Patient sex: M
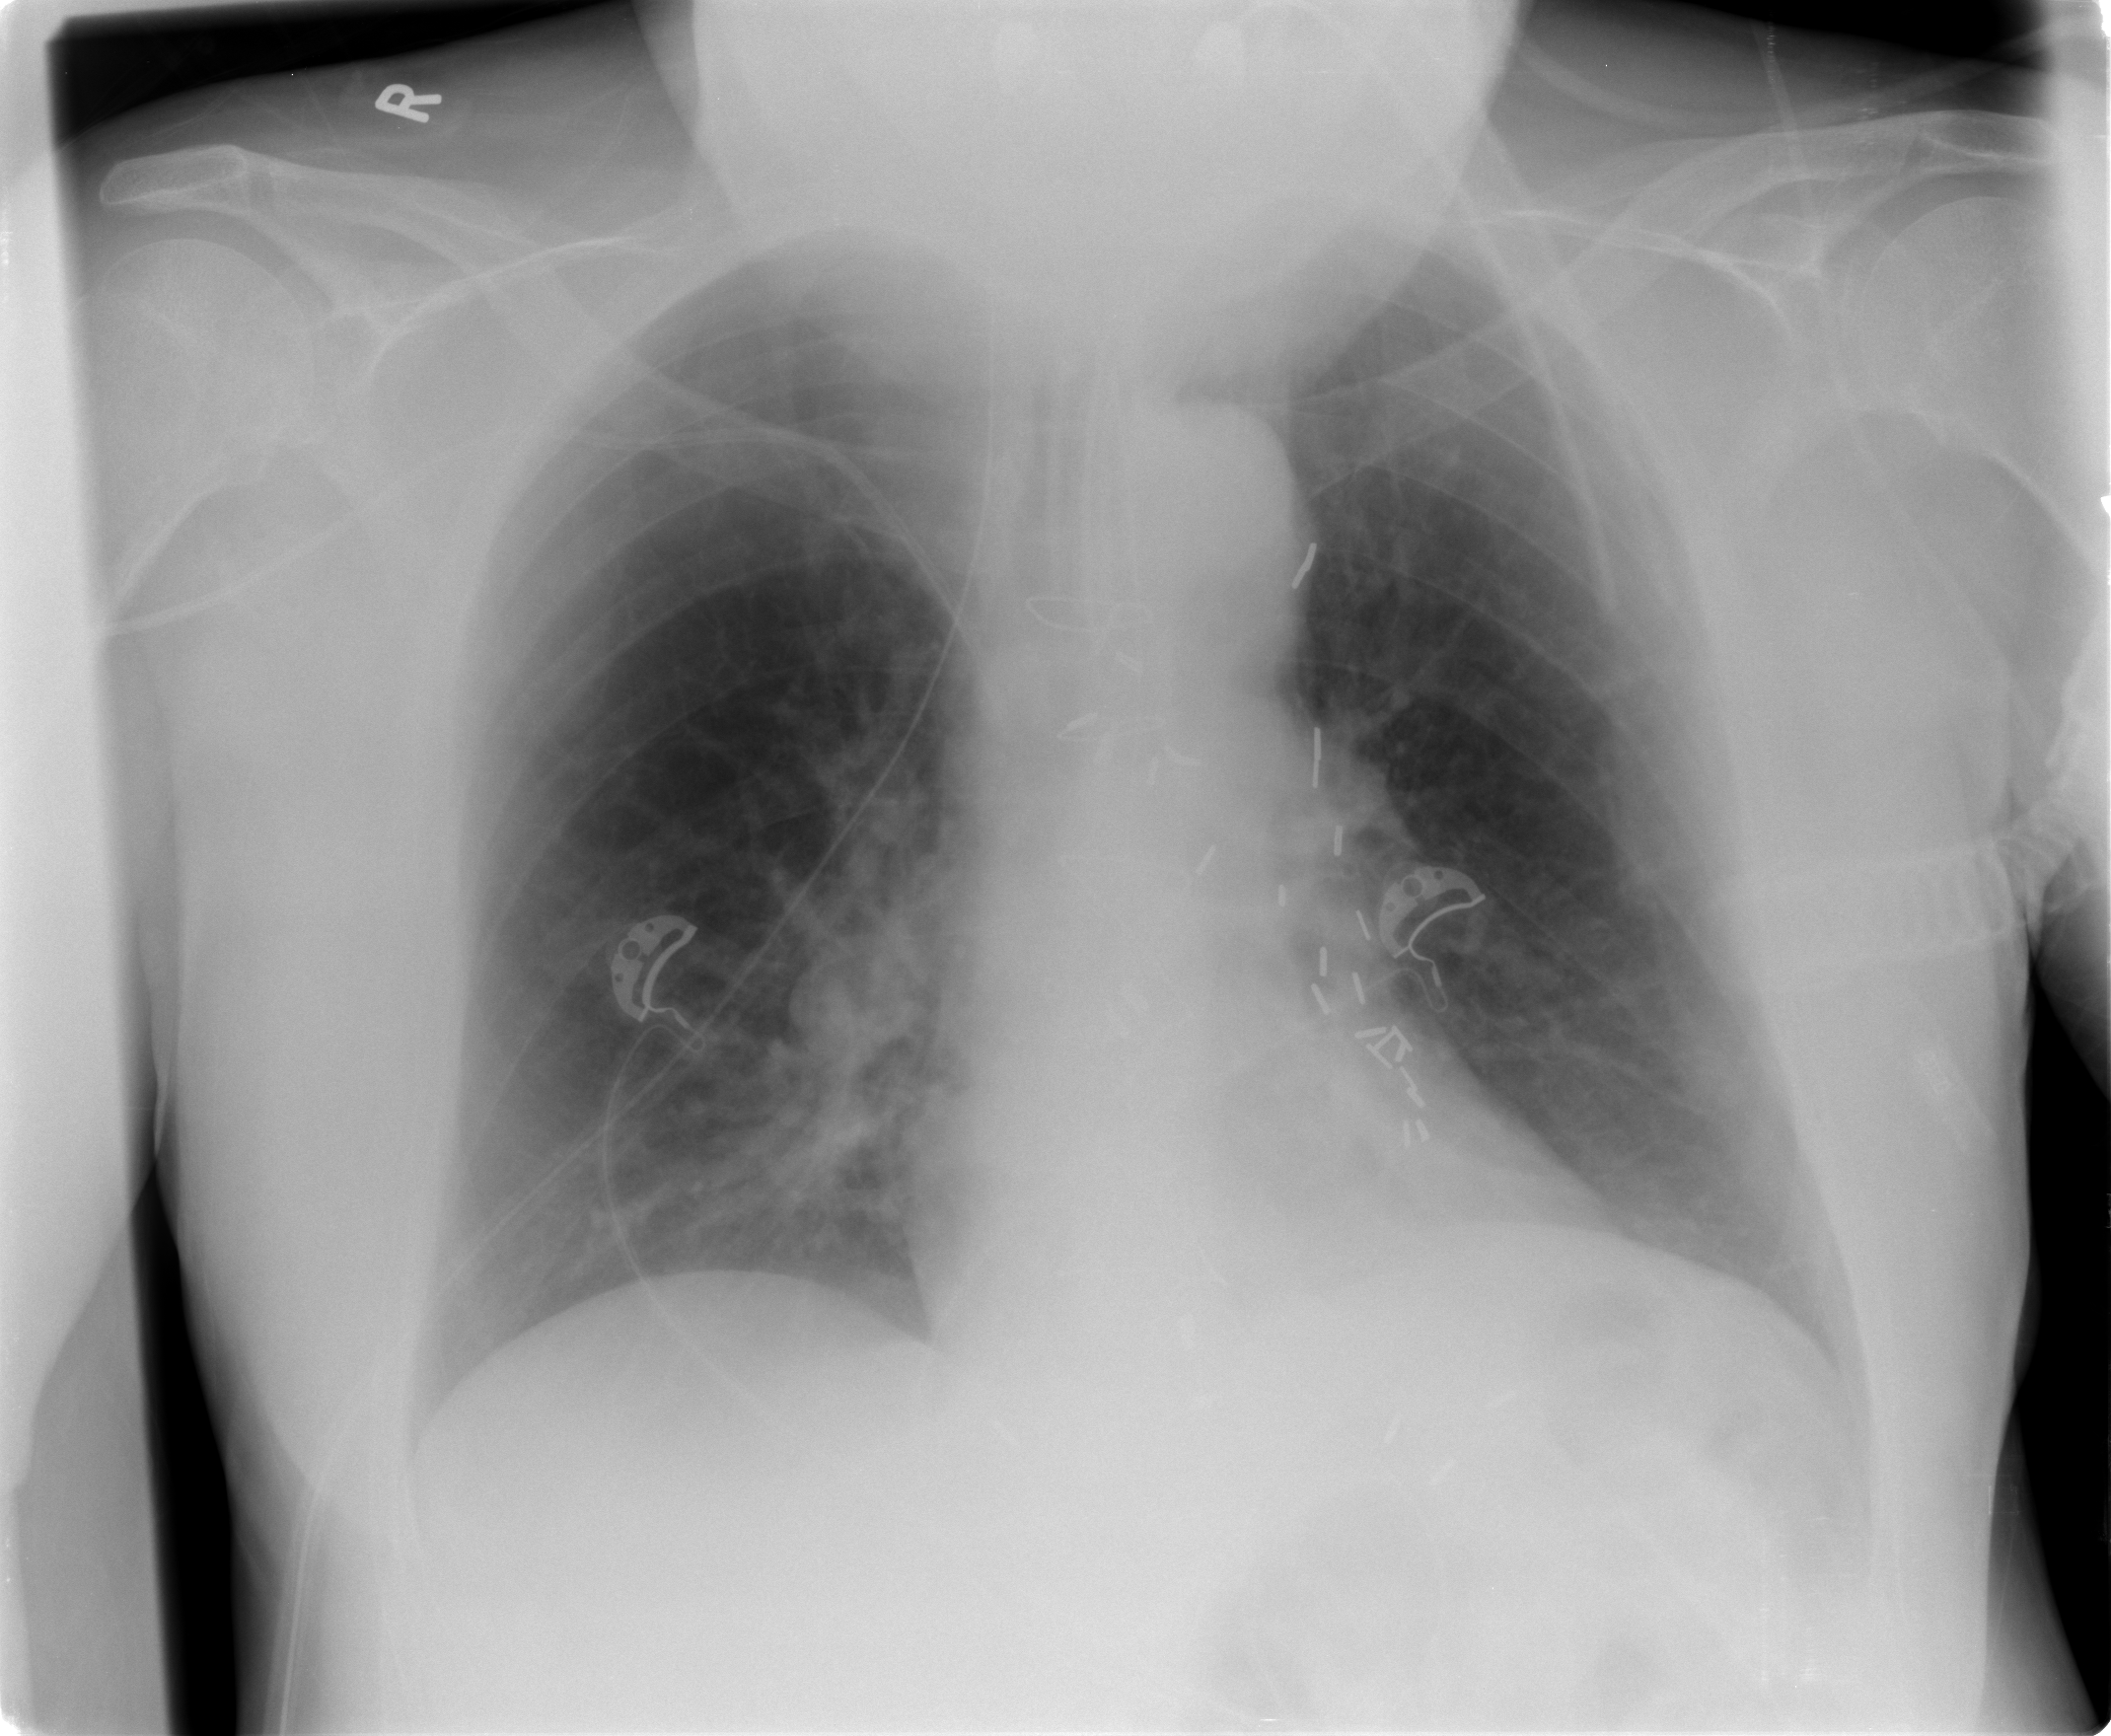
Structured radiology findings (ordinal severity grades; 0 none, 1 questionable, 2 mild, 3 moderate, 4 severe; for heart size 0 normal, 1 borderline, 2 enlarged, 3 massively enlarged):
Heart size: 0
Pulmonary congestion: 0
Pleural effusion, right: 0
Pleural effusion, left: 0
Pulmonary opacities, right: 1
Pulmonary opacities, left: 0
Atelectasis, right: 2
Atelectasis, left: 0